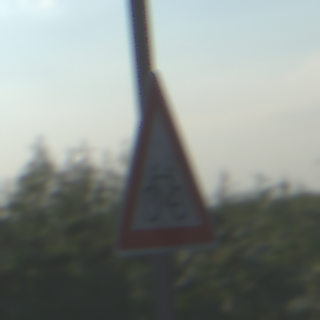
Verkehrszeichen: RadverkehrRechts
Umgebung: Outdoor, RoadRail
Tageszeit: MorningAfternoon
Wetter: Clear
Licht: Natural
Jahreszeit: NotSpecified
Kontrast: HighContrast